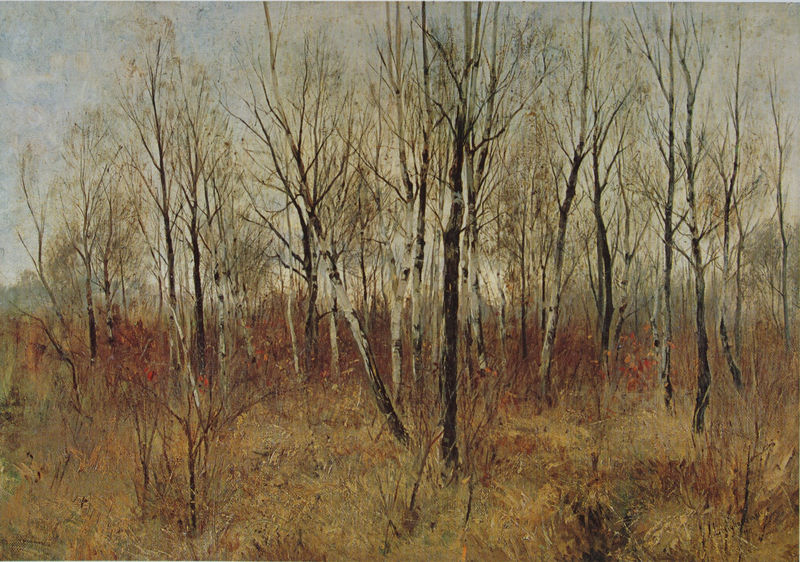
Titel: Birkenwald
Künstler: Arthur Langhammer
Standort: München
Institution: Galerie Heseler
Schlagwörter: baum, blau, blätter, dunkel, gemälde, himmel, laub, weiß, wolken, aquarell, baumstämme, bäume, gelb, grün, impressionismus, landschaft, ocker, äste, braun, frankreich, grau, hell, licht, schwarz, stroh, gras, rot, wiese, beige, malerei, jung, bild, öl, ast, baumstamm, birke, birken, gräser, horizont, kalt, natur, stamm, strauch, zweige, busch, büsche, einsam, gebüsch, sträucher, boden, wald, hellblau, düster, ansicht, russland, kahl, herbst, winter, ölgemälde, querformat, stämme, unwetter, melancholisch, dünn, außen, heide, kälte, mohn, laubbaum, sumpf, liebermann, trüb, moor, birkenwald, reise, rinde, laubbäume, gestrüpp, baumrinde, linde, linden, himmmel, borke, äate, realimus, stänne